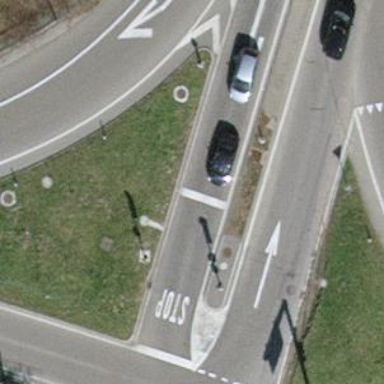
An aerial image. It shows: Road with traffic signals controlling the flow of traffic.